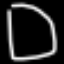
Label: square